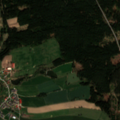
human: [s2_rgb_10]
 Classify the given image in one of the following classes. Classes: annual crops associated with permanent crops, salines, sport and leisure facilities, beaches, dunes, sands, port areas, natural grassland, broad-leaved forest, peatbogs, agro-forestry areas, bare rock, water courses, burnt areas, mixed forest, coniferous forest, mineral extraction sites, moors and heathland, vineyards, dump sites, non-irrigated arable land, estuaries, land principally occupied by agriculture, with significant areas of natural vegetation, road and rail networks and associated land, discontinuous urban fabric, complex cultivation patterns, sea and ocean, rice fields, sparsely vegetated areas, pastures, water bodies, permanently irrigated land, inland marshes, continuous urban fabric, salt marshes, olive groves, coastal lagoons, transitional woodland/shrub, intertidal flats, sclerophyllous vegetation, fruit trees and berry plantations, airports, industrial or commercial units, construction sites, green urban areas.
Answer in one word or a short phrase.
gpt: discontinuous urban fabric, non-irrigated arable land, land principally occupied by agriculture, with significant areas of natural vegetation, coniferous forest